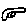
Label: hexagon